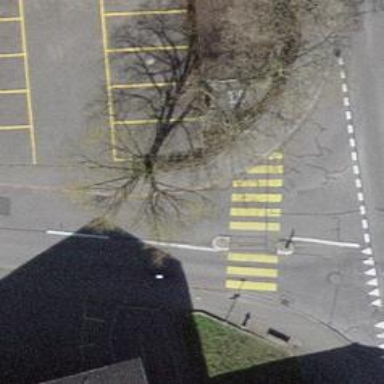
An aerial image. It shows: Zebra crossing with crossing island.